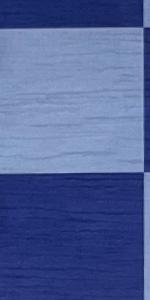
Label: Empty